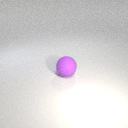
large purple rubber sphere